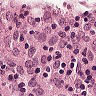
Metastatic tissue present: no